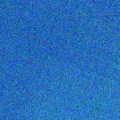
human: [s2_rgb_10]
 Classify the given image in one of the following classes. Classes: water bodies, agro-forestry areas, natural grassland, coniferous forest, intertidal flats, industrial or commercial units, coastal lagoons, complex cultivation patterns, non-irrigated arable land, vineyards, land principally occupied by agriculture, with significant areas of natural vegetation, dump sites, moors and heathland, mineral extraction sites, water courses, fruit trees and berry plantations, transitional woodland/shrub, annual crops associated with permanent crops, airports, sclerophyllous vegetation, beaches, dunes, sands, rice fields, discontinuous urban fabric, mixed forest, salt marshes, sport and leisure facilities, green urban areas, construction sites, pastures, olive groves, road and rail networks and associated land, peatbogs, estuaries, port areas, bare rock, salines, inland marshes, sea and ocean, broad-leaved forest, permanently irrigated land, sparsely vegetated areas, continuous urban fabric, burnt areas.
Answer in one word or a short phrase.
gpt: sea and ocean